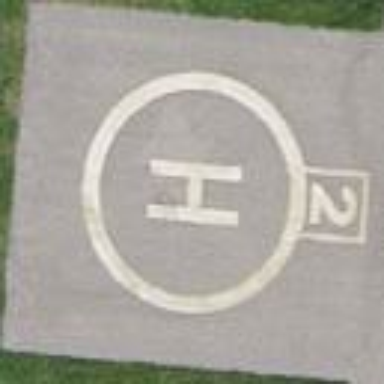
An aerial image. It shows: Image showing helipad at airport.